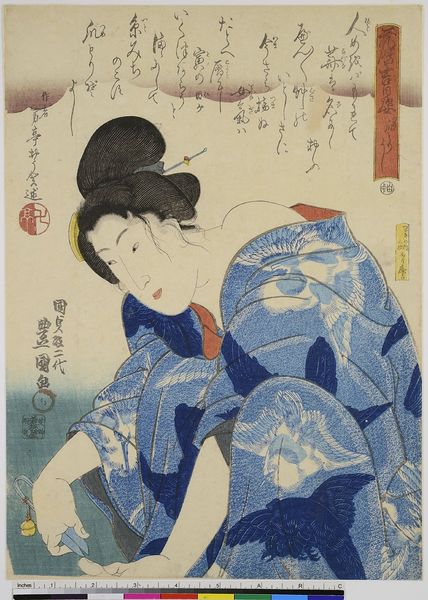
Titel: Ein guter Tag, um sich die Nägel zu schneiden, aus der Serie: Blumenkalender. Frauen an glücksverheißenden Tagen
Künstler: Utagawa Kunisada
Standort: Hamburg
Institution: Museum für Kunst und Gewerbe Hamburg
Schlagwörter: blau, bunt, frau, frisur, holzschnitt, japan, schrift, asien, geisha, druckgraphik, druckgrafik, tracht, zeit, farbholzschnitt, fische, haarnadel, hygiene, kimono, volkstracht, edo, reproduktionen, druckerzeugnisse, körperpflege, tierornamente, pediküre, kanagata